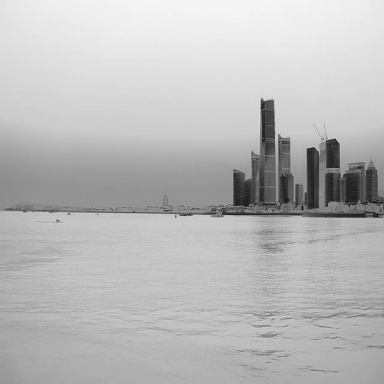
There are five objects shown in the infrared image, including two canoes, a container_ship, a bulk_carrier, and a sailboat.